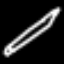
Label: pencil